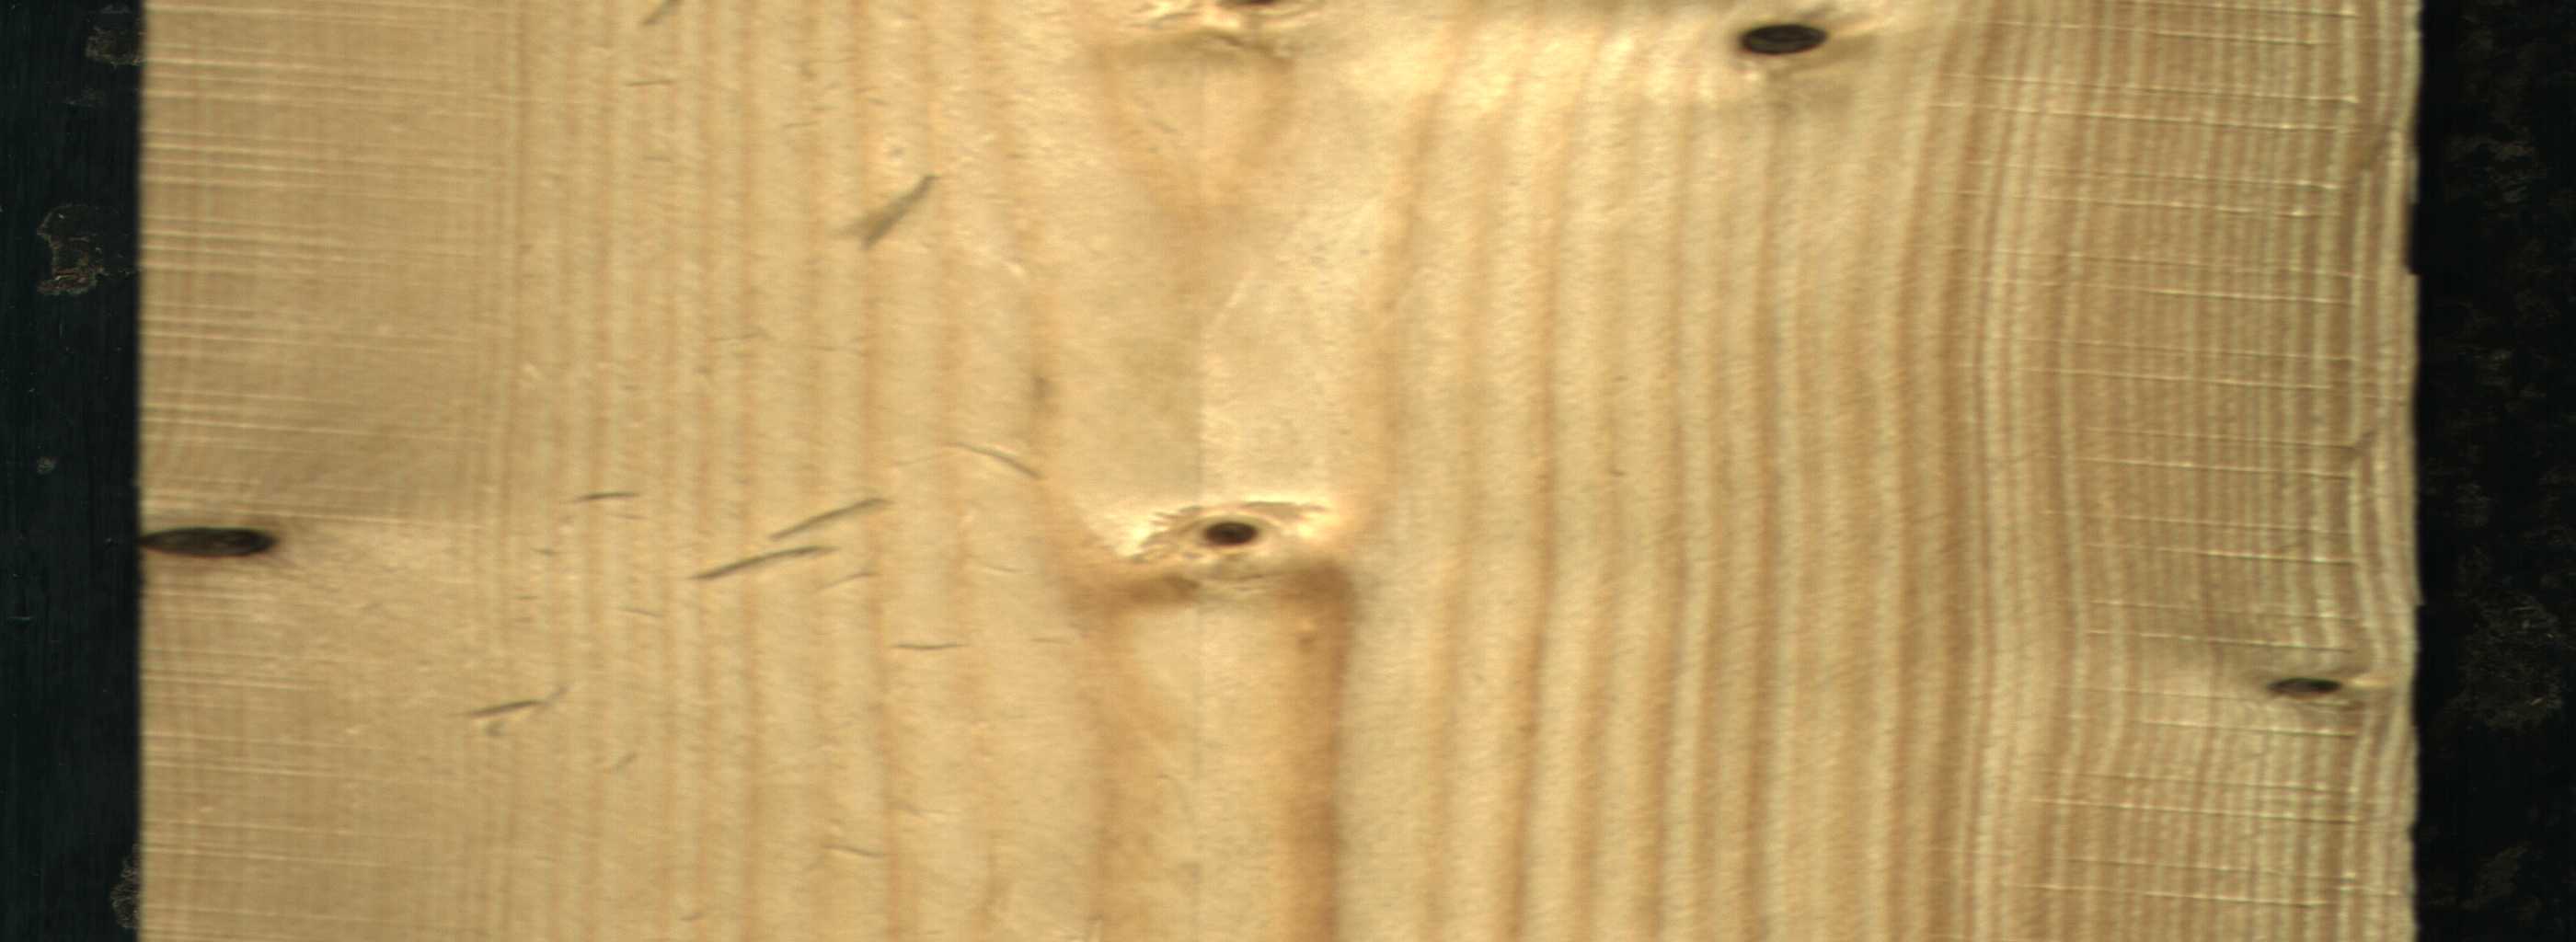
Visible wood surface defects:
Dead_Knot
Dead_Knot
Dead_Knot
Dead_Knot
Dead_Knot